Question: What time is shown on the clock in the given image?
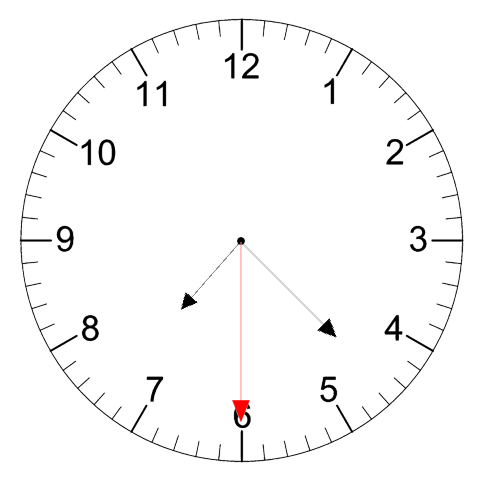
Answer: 07:22:30